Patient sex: F
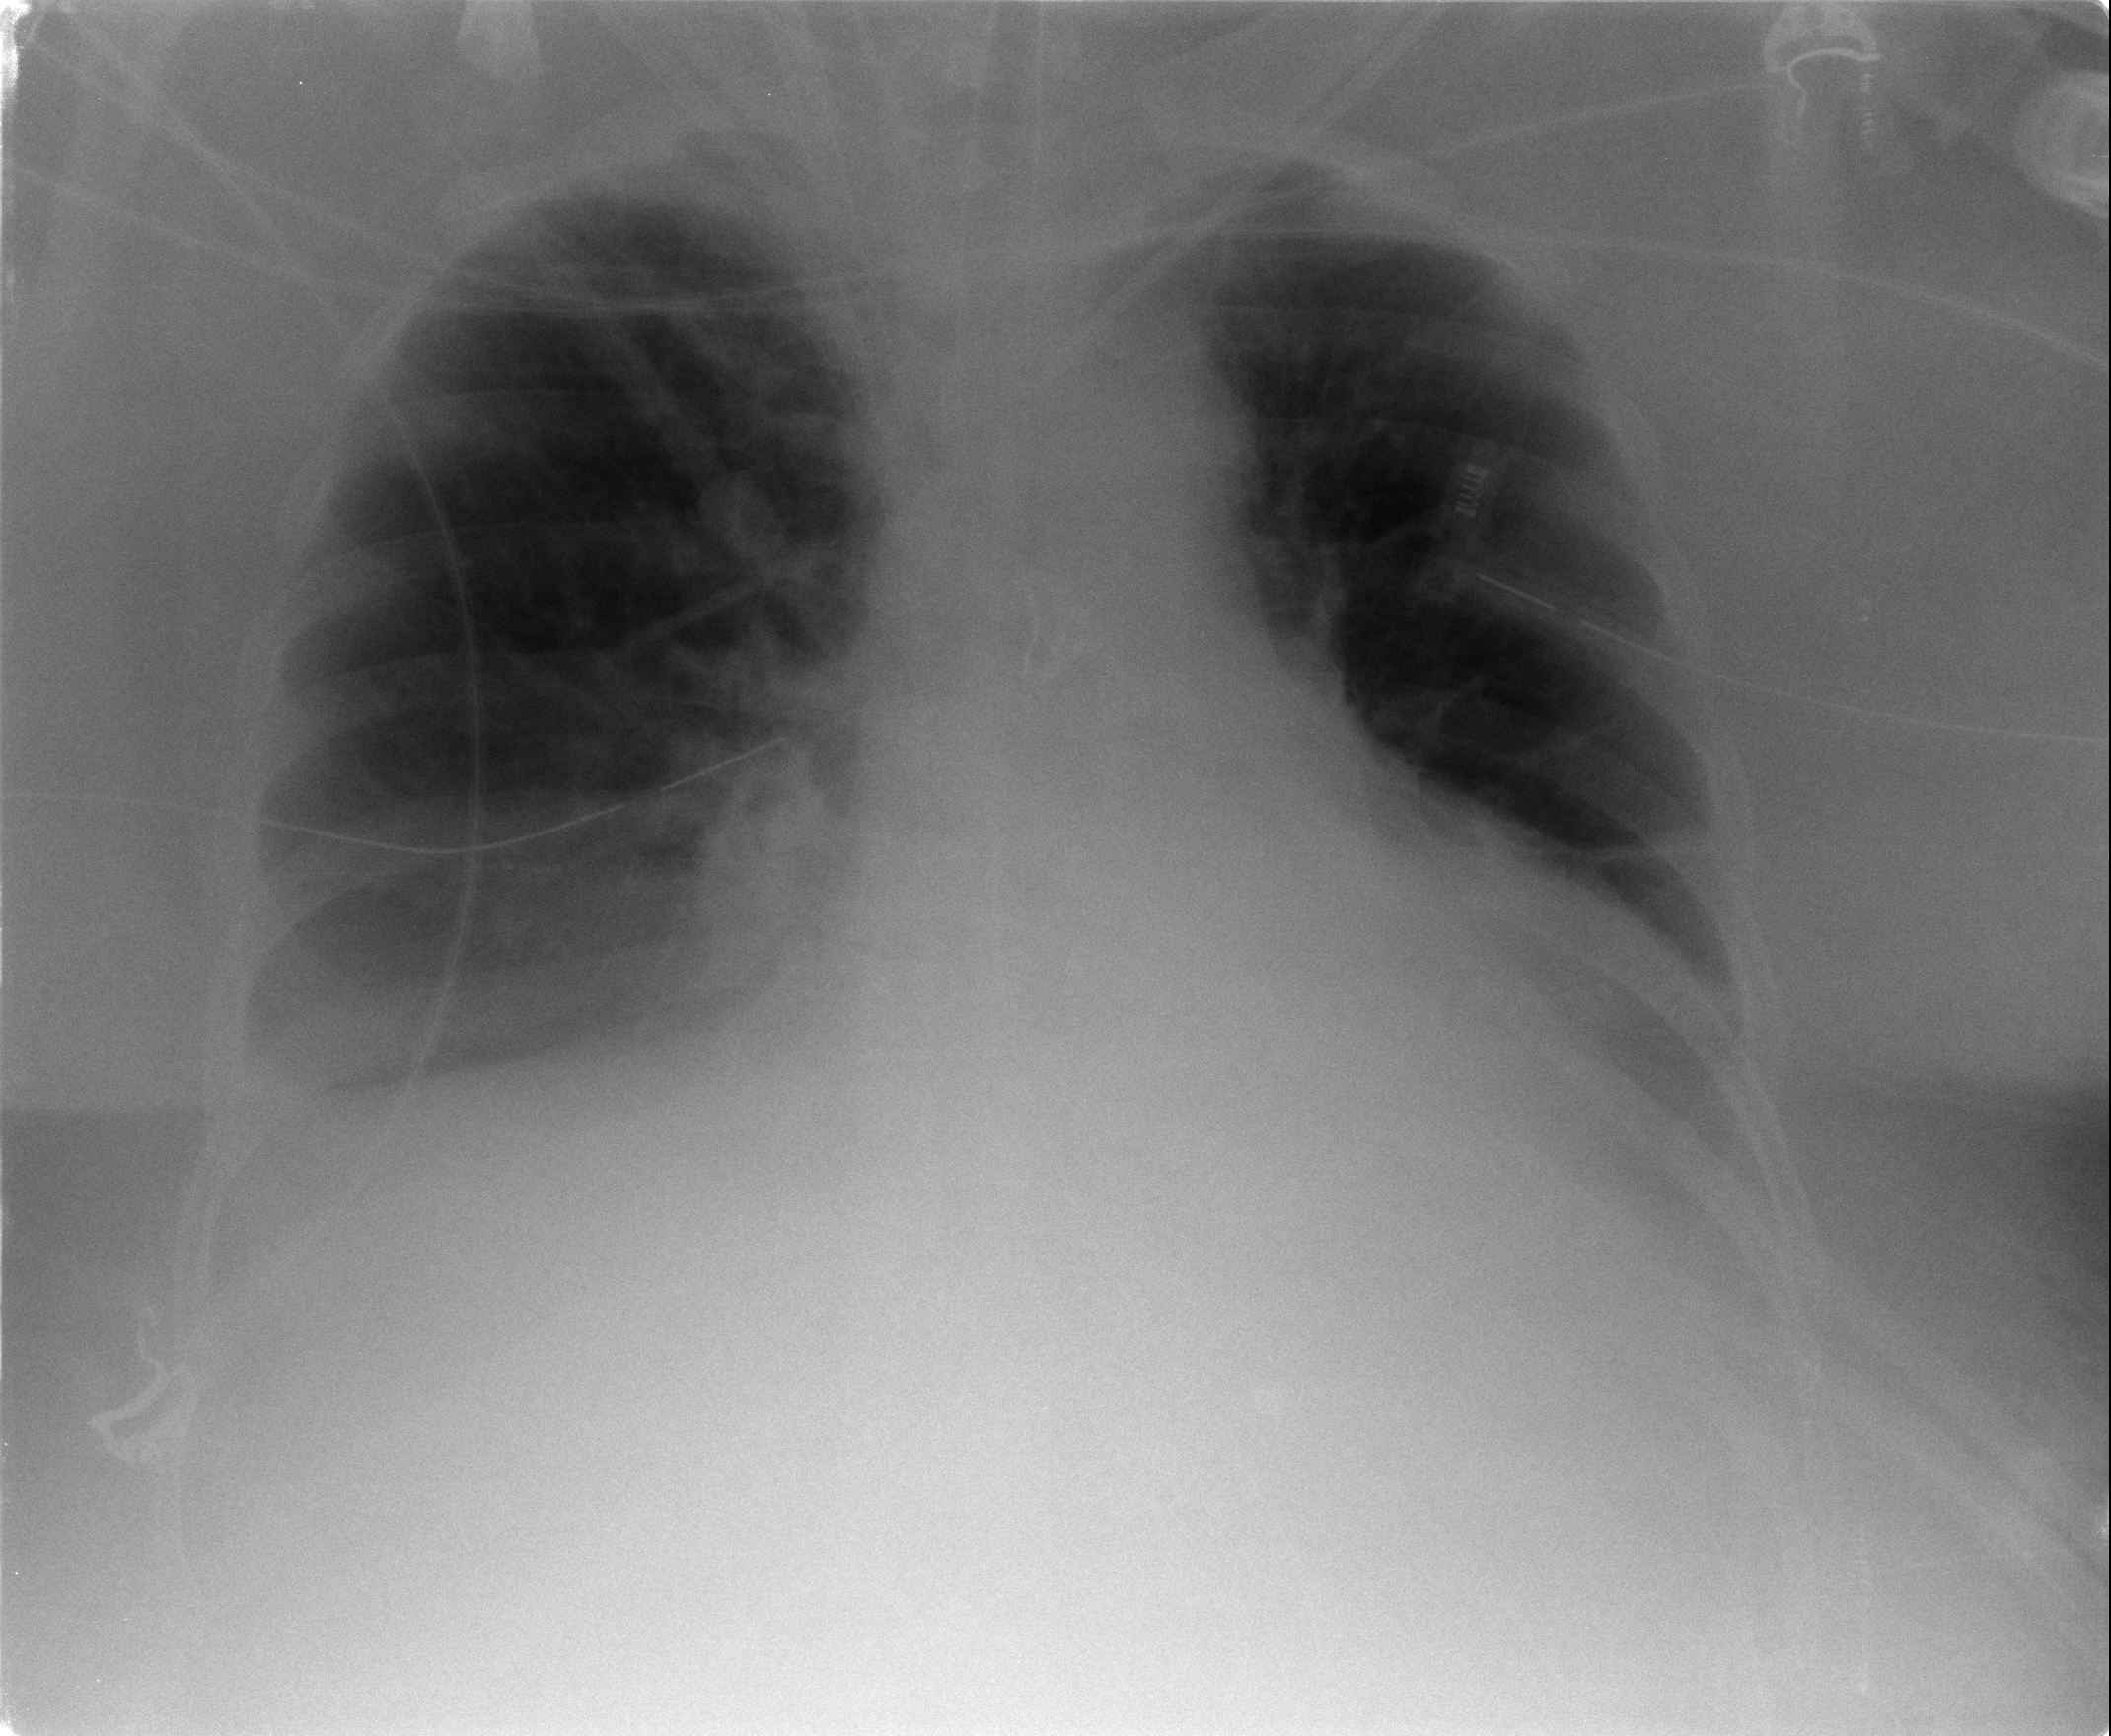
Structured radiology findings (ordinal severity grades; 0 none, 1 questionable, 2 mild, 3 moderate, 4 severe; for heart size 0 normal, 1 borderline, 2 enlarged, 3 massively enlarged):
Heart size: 2
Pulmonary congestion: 1
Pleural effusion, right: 2
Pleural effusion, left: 2
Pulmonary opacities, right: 0
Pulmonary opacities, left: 0
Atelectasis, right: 2
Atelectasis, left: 2